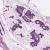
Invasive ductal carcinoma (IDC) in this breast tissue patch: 1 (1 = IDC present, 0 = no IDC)